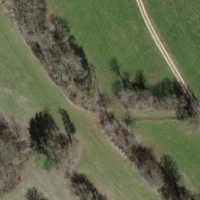
EUNIS habitat code: 52
Species observed at this site:
Nemobius sylvestris
Pseudochorthippus parallelus
Gomphocerippus rufus
Chorthippus biguttulus